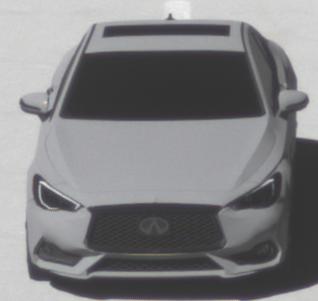
Make: Infiniti
Model: Q60 2.0t
Detailed model: Q60 (V37)
Model produced from: 2016/10
Model produced until: 2018/08
Doors: 2
Color: gray
Road condition: dry road
Daytime: midday
Contrast: high contrast